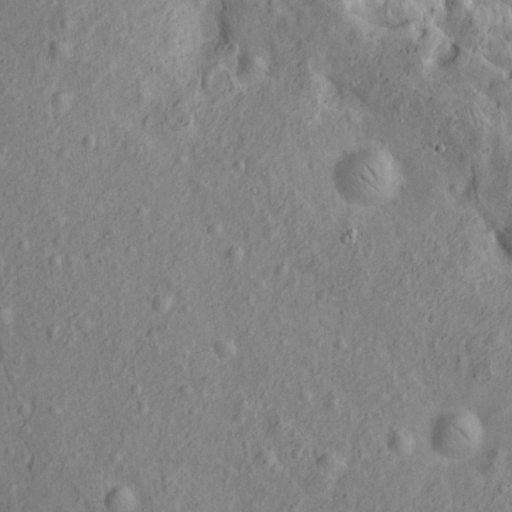
Classes present: Background, Cone